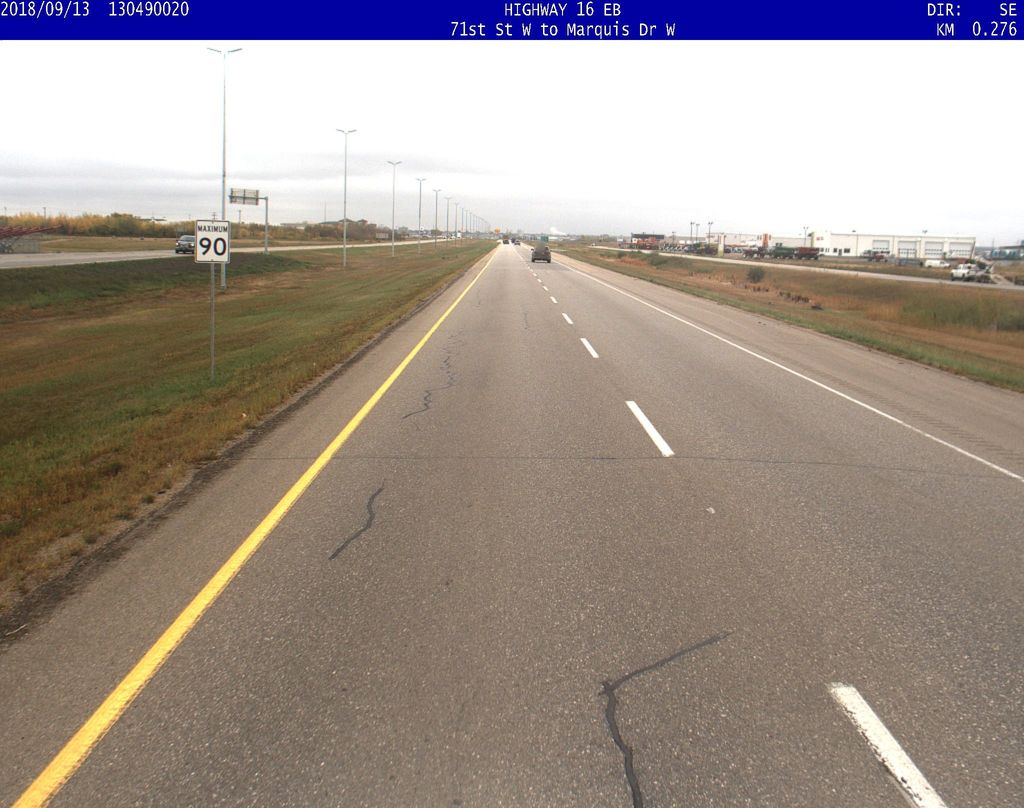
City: saskatoon